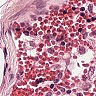
Metastatic tissue present: no